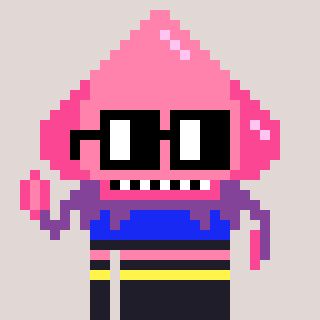
a pixel art character with square black glasses, a squid-shaped head and a grayscale-colored body on a warm background